Question: I got the following code from a tutorial. I then modified 'main()' so that two windows are created as seperate threads. When I run it, only one window is created. Then when I press the 'Quit' button in that window, a second window appears. In this new window the button has a different look than the first one (a look which I like better) and then if I press either of the two 'Quit' buttons, both windows close and the program exits.
Why does the second window not appear until the first 'Quit' button is pressed, and why does it look different when it does appear?
EDIT: This happens when no threads are used as well, where only one window is created at a time.
EDIT: This is a screenshot of the two windows that are created. The one on the left is created with the program is run, the one on the right is created after clicking the "Quit" button on the first.

'''
from Tkinter import Tk, BOTH
from ttk import Frame, Button, Style
class Example(Frame):
def __init__(self, parent):
Frame.__init__(self, parent)
self.parent = parent
self.initUI()
def initUI(self):
self.parent.title("Quit button")
self.style = Style()
self.style.theme_use("default")
self.pack(fill=BOTH, expand=1)
quitButton = Button(self, text="Quit",
command=self.quit)
quitButton.place(x=50, y=50)
from threading import Thread
def main():
for i in range(2):
root = Tk()
root.geometry("250x150+300+300")
app = Example(root)
Thread(target=root.mainloop()).start()
if __name__ == '__main__':
main()
'''
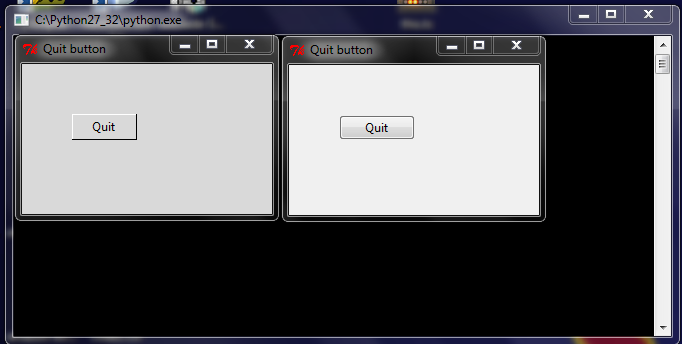
Answer: You cannot use tkinter this way. Tkinter isn't thread safe, you can only ever access tk widgets and commands except from the thread that created the root window.
As for one window only showing after the other is destroyed even without threading, it's hard to say since you don't show the code. If you're creating more than one instance of 'Tk', and calling 'mainloop' more than once, that's the problem. Tkinter is designed to work when you create precisely one instance of 'Tk', and call 'mainloop' precisely once.
If you want more than one window, create a single instance of 'Tk' for the first window, and instances of 'Toplevel' for additional windows.